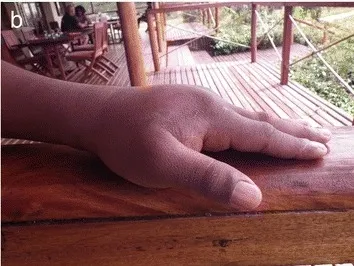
Photographs showing the swollen left hand after the bite of Leioheterodon madagascariensis. 24 h after the accident.
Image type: medical_photograph (skin_photograph)